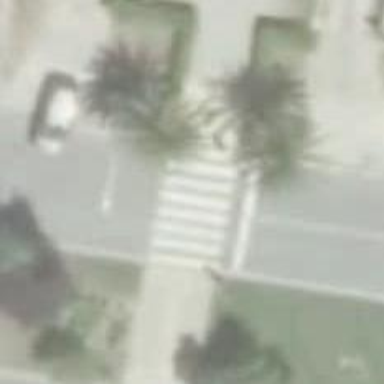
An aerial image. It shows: Crossing with traffic signals. It is zebra crossing.